Brain MRI, t2w sequence, axial 2D slice.
Patient: age 42, sex F, weight 95 kg, height 1.95 m
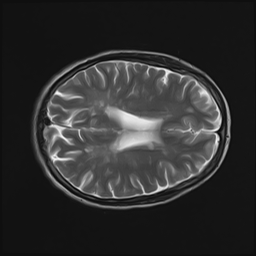